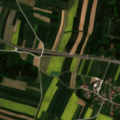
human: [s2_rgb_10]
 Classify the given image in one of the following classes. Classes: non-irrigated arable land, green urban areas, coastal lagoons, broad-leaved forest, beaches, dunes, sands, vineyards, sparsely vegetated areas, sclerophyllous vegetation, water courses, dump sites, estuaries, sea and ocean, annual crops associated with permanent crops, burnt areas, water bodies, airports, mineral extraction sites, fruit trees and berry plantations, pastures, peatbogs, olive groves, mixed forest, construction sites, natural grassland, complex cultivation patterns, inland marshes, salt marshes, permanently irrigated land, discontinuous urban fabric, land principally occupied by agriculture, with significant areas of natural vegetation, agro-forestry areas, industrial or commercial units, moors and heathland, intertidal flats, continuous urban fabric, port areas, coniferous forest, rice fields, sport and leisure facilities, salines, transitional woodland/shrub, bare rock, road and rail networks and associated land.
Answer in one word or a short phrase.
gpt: non-irrigated arable land, complex cultivation patterns, land principally occupied by agriculture, with significant areas of natural vegetation, coniferous forest